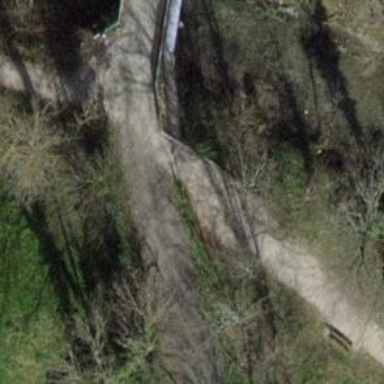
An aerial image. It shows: Cycle barrier.